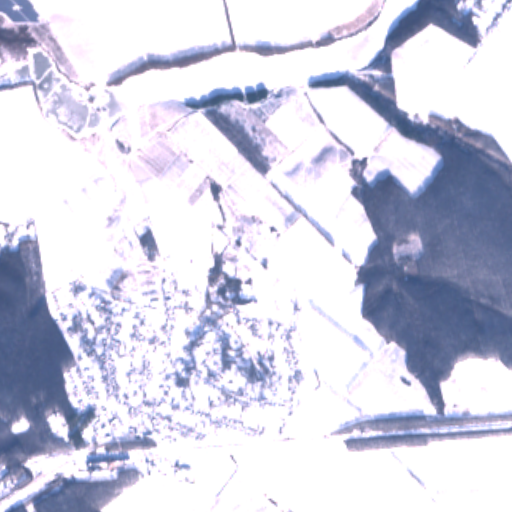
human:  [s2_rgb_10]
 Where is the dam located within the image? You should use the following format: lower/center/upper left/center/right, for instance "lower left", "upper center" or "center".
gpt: The dam is located in the center of the image.
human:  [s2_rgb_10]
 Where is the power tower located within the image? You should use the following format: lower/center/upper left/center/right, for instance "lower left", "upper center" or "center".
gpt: There is no power tower in the image.